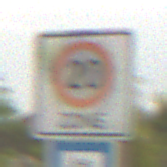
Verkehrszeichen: BeginnZone20
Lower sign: SackgasseRadverkehrDurchlaessig
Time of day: MorningAfternoon
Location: Outdoor (Nature)
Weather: Overcast
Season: NotSpecified
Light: Natural